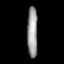
Tissue: lung
Cell type: Epithelial cells
Senescence score: 0.1751
Nuclear area (px): 539
Mean DAPI intensity: 147.657